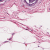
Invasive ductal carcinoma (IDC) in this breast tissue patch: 0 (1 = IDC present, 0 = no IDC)